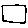
Label: square